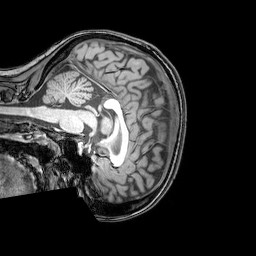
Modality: T1w
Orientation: sagittal
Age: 24
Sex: female
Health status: healthy
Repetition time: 0.081 s
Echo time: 0.037 s